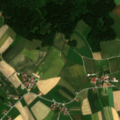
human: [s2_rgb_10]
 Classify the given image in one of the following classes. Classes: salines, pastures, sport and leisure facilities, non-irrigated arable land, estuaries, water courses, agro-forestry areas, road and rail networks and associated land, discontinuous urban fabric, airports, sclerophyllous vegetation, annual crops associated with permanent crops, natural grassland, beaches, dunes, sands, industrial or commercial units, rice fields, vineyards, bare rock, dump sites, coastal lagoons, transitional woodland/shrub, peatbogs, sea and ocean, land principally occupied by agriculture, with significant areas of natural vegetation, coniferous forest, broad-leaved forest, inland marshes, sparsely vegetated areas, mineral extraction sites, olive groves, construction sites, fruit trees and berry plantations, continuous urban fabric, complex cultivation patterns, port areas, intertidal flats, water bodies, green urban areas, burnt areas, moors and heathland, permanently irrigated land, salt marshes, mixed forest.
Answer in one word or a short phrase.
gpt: discontinuous urban fabric, non-irrigated arable land, pastures, complex cultivation patterns, coniferous forest